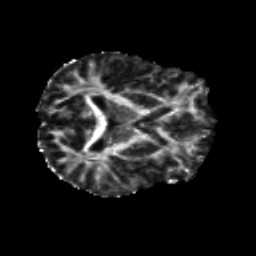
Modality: FA
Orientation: axial
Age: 27
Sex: male
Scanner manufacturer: siemens
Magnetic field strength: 3 T
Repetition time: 8.8 s
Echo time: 0.085 s